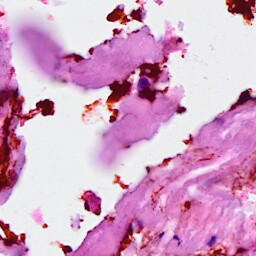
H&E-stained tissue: Breast